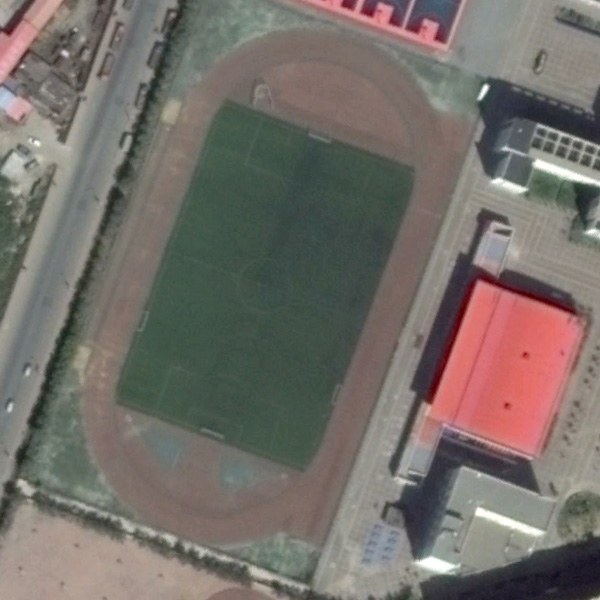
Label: Playground